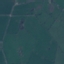
Land use / land cover class: Pasture